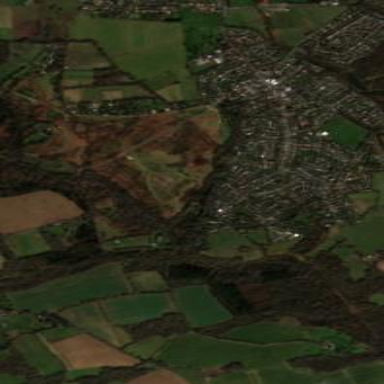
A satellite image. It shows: Lowland heath area.